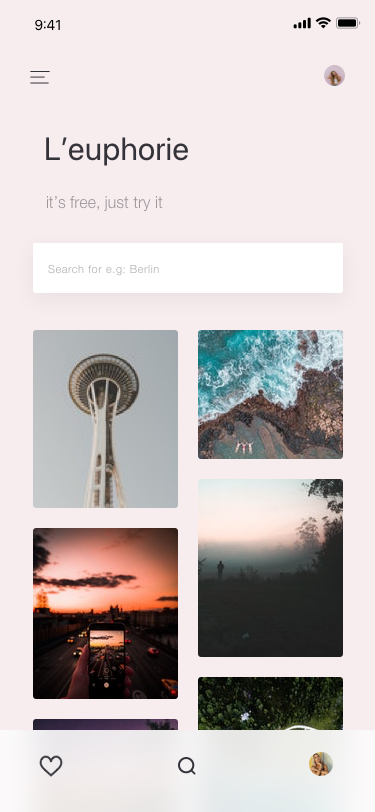
Text in this UI design:
it’s free, just try it
L’euphorie